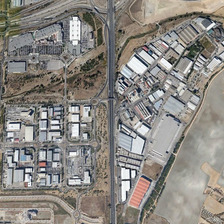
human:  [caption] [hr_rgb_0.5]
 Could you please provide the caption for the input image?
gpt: many buildings and some bareland are in an industrial area .

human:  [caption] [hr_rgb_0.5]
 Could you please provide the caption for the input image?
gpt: many buildings and some bareland are in an industrial area .

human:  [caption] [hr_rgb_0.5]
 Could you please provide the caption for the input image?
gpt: many buildings and some bareland are in an industrial area .

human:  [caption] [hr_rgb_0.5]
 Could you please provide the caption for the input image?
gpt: many buildings and some bareland are in an industrial area .

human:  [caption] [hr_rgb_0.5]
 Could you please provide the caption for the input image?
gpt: many buildings and some bareland are in an industrial area .